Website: walmart
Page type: billing-address
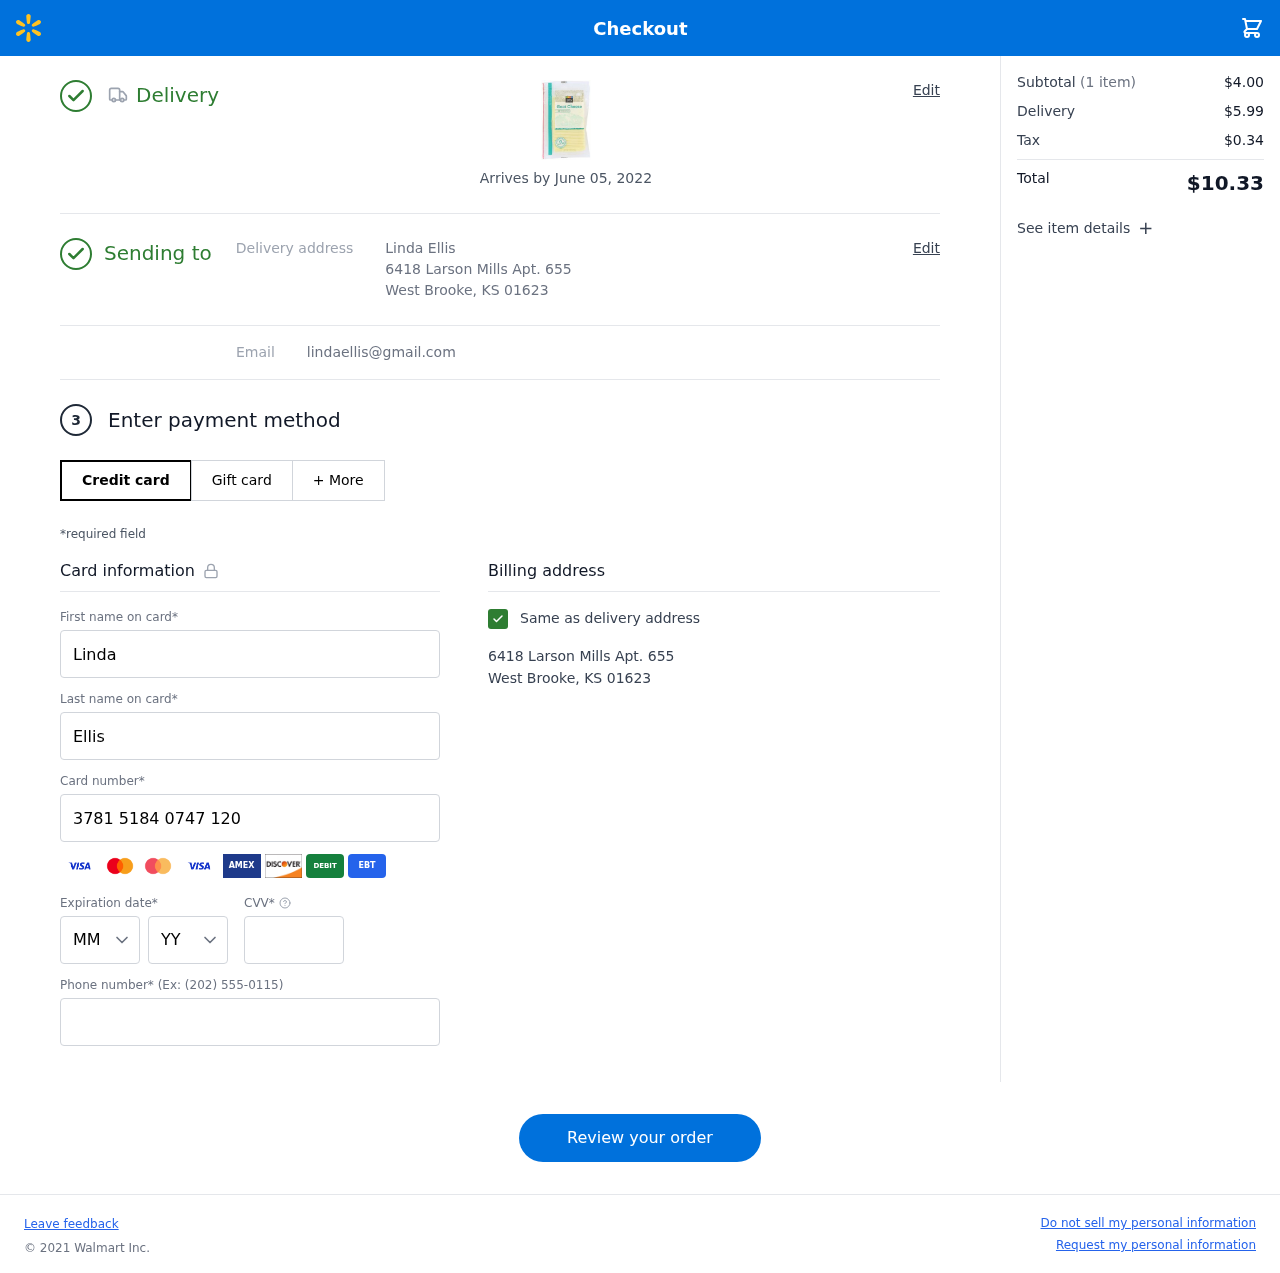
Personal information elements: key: PII_CARD_CVV
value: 9905
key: PII_CARD_EXPIRY_MONTH
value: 04
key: PII_CARD_EXPIRY_YEAR
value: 26
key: PII_CARD_NUMBER
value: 3781 5184 0747 120
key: PII_EMAIL
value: lindaellis@gmail.com
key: PII_FIRSTNAME
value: Linda
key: PII_FULLNAME
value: Linda Ellis
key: PII_LASTNAME
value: Ellis
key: PII_PHONE
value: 7017471692
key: PII_STREET
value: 6418 Larson Mills Apt. 655
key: PII_CITY_STATE_ZIP
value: West Brooke, KS 01623
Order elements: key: ORDER_DELIVERY_DATE
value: Arrives by June 05, 2022
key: ORDER_NUM_ITEMS
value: (1 item)
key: ORDER_SUBTOTAL
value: $4.00
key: ORDER_SHIPPING_COST
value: $5.99
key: ORDER_TAX
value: $0.34
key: ORDER_TOTAL
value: $10.33